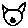
Label: cat